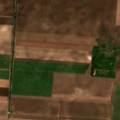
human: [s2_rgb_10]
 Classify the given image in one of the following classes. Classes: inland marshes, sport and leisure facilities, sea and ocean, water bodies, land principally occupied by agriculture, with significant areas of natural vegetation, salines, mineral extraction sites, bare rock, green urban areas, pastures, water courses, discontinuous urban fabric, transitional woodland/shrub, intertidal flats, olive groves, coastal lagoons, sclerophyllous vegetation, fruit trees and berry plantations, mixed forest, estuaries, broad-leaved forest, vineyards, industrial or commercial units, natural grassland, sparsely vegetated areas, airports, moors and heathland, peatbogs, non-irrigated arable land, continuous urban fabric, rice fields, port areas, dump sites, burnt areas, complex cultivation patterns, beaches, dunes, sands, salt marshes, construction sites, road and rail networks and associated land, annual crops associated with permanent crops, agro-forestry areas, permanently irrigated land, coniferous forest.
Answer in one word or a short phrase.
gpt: non-irrigated arable land